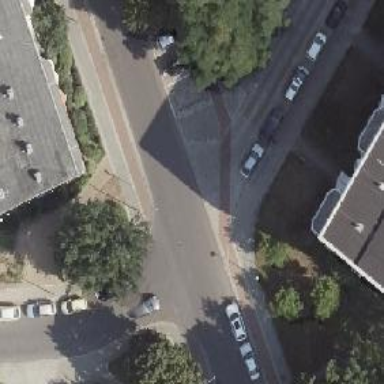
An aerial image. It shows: Residential road with asphalt surface. It has separate cycle track and sidewalks on both sides.